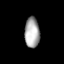
Tissue: lung
Cell type: Endothelial cells
Senescence score: 0.5995
Nuclear area (px): 446
Mean DAPI intensity: 168.469